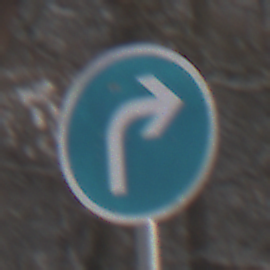
Verkehrszeichen: VorgeschriebeneFahrtrichtungRechts
Umgebung: Outdoor, Nature
Tageszeit: MorningAfternoon
Wetter: PartlyCloudy
Licht: Natural
Jahreszeit: Winter
Kontrast: HighContrast